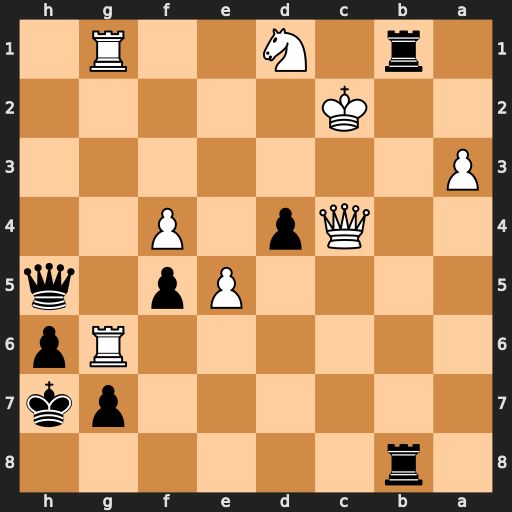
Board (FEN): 1r6/6pk/6Rp/4Pp1q/2Qp1P2/P7/2K5/1r1N2R1
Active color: b
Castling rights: -
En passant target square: -
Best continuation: Qxd1+ Rxd1 R8b2+ Kd3 Rxd1#